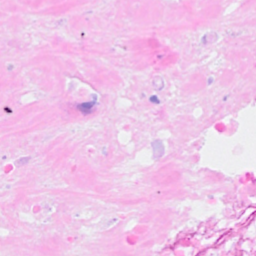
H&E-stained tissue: Breast